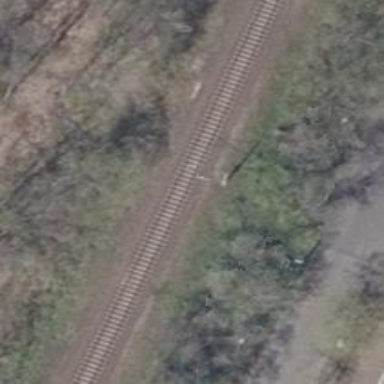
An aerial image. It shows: Milestone along the railway track with catenary mast.